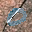
Label: 0